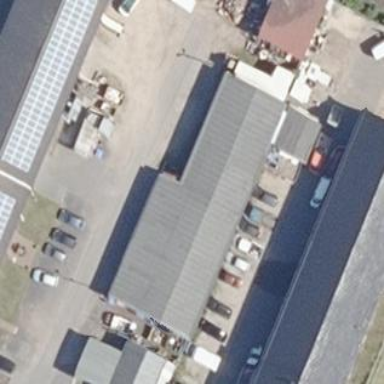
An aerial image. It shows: Commercial building.